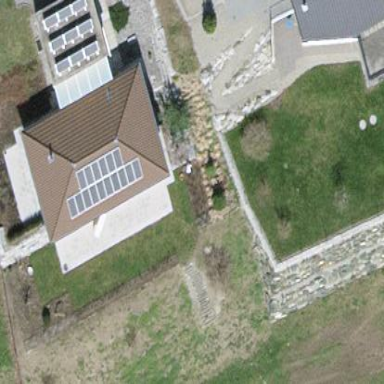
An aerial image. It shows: Detached building.